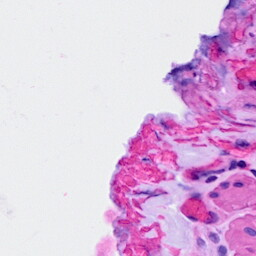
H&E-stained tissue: Ovarian